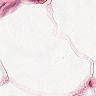
Metastatic tissue present: no